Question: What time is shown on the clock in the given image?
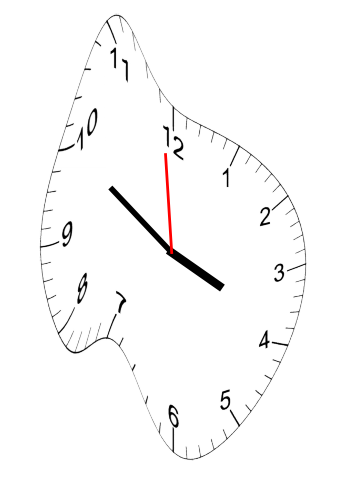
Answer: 03:49:59